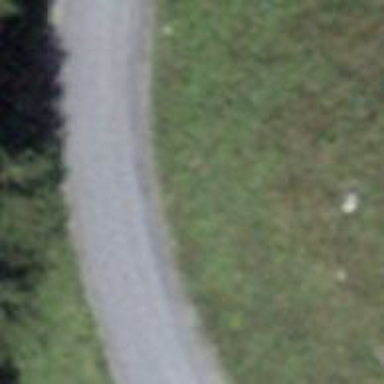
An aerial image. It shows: Unclassified road with paved surface.